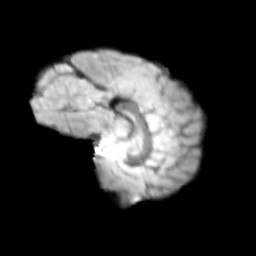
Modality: T2w
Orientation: sagittal
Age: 10
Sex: female
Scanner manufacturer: siemens
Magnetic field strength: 3 T
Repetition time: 3.8 s
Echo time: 0.07 s